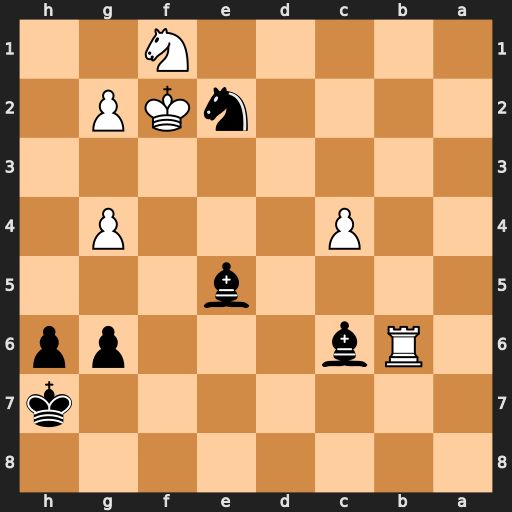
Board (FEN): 8/7k/1Rb3pp/4b3/2P3P1/8/4nKP1/5N2
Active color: b
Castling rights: -
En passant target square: -
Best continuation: Bd4+ Kxe2 Bxb6